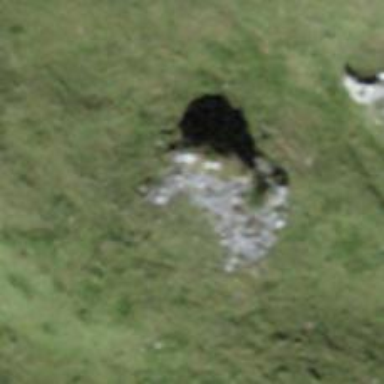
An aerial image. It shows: Natural rock formation.